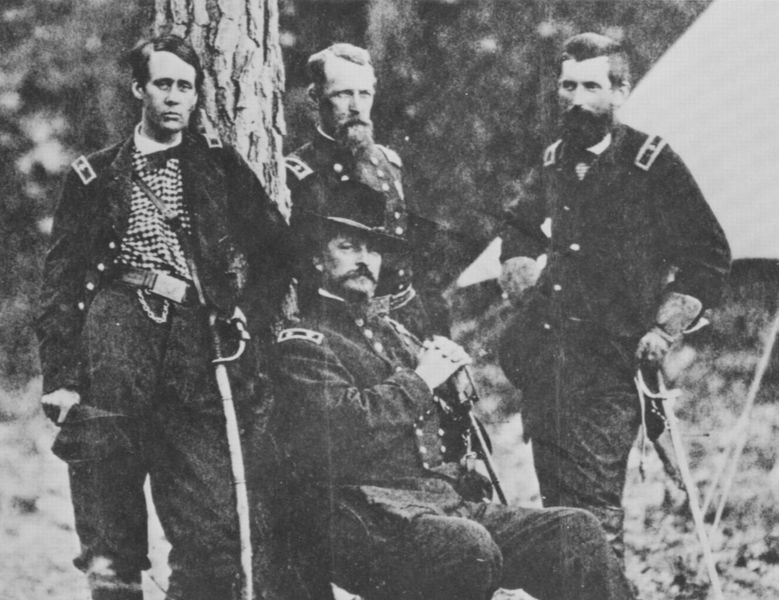
Titel: Gruppe im Tal
Künstler: Mathew B. Brady
Schlagwörter: baum, blätter, dunkel, gruppe, himmel, kampf, laub, mann, umhang, weiß, bäume, sitzen, frankreich, frisur, grau, hell, hintergrund, hut, hüte, kariert, mund, männer, nase, schwarz, stuhl, blick, gürtel, schirm, karo, karriert, alt, bart, bärte, hemd, hose, jacke, jung, schnurrbart, augen, blicke, halten, stehen, gruppenportrait, gruppenporträt, hände, baumstamm, feld, stamm, pose, stehend, personen, england, kontrast, scheitel, schulter, wald, haltung, hosen, russland, kette, koppel, pause, rast, amerika, figuren, krieg, schlacht, könig, soldaten, schnäuzer, gefaltet, ernst, seitenscheitel, angelehnt, mimik, aufstützen, knöpfe, schnauzbart, schnauzer, foto, fotografie, photographie, griff, vier, schnalle, stolz, bayern, schwarz-weiß, militär, revolution, schwert, säbel, uniform, uniformen, waffen, soldat, stöcke, waffe, epauletten, abzeichen, degen, offizier, posieren, stiefel, fichte, tanne, photo, knauf, rasiert, kiefer, gut, lässig, rinde, miene, anlehnen, fotographie, aufnahme, schließe, zelt, lager, scharf, plane, hemde, wilder westen, sänel, 19.hhd., wannderer, offozier, schwert gürtel, stiefgel